Field crop: maize
Growth stage: 2
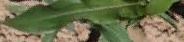
Species: maize